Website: crate-barrel
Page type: address-validator
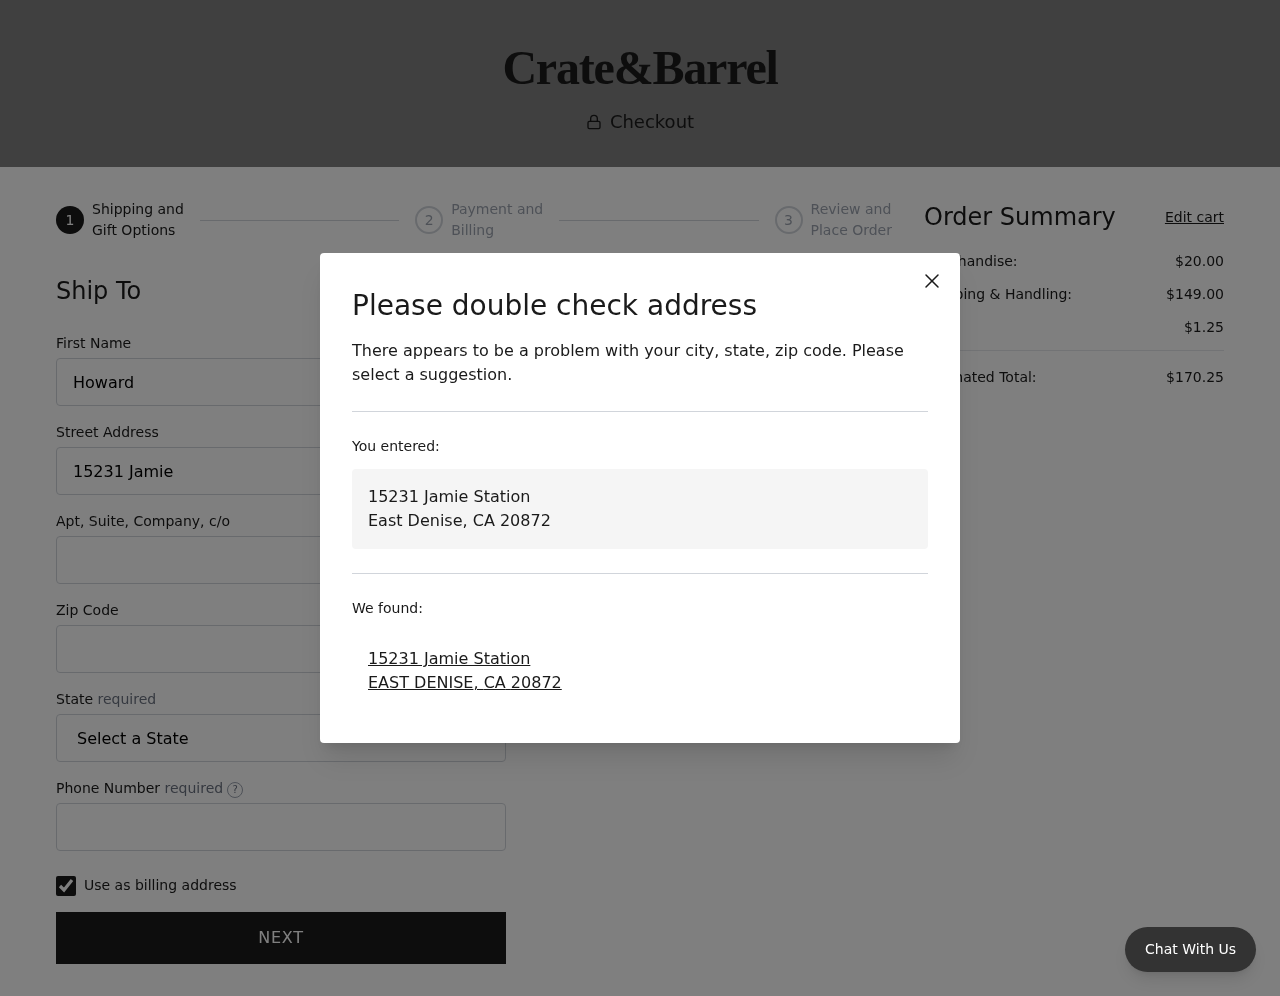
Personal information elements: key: PII_CITY
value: East Denise
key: PII_CITY
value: EAST DENISE
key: PII_FIRSTNAME
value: Howard
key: PII_PHONE
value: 8594887423
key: PII_POSTCODE
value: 20872
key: PII_STATE
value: California
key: PII_STATE_ABBR
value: CA
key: PII_STREET
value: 15231 Jamie Station
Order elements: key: ORDER_SUBTOTAL
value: $20.00
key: ORDER_SHIPPING_COST
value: $149.00
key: ORDER_TAX
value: $1.25
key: ORDER_TOTAL
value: $170.25